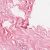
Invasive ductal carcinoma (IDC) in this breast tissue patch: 0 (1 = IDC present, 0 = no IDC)